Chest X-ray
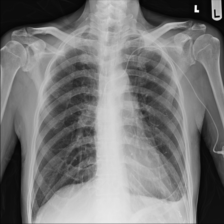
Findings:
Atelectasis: negative
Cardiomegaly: negative
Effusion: negative
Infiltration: negative
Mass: negative
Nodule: negative
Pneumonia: negative
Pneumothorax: negative
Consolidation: negative
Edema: negative
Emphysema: negative
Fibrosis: positive
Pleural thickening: negative
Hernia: negative